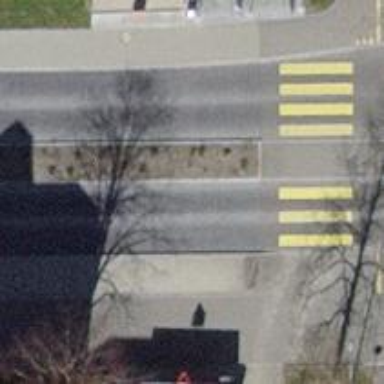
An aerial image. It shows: Trolleybus stop position for public transport.